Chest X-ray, AP view. Patient: 21 years old, sex F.
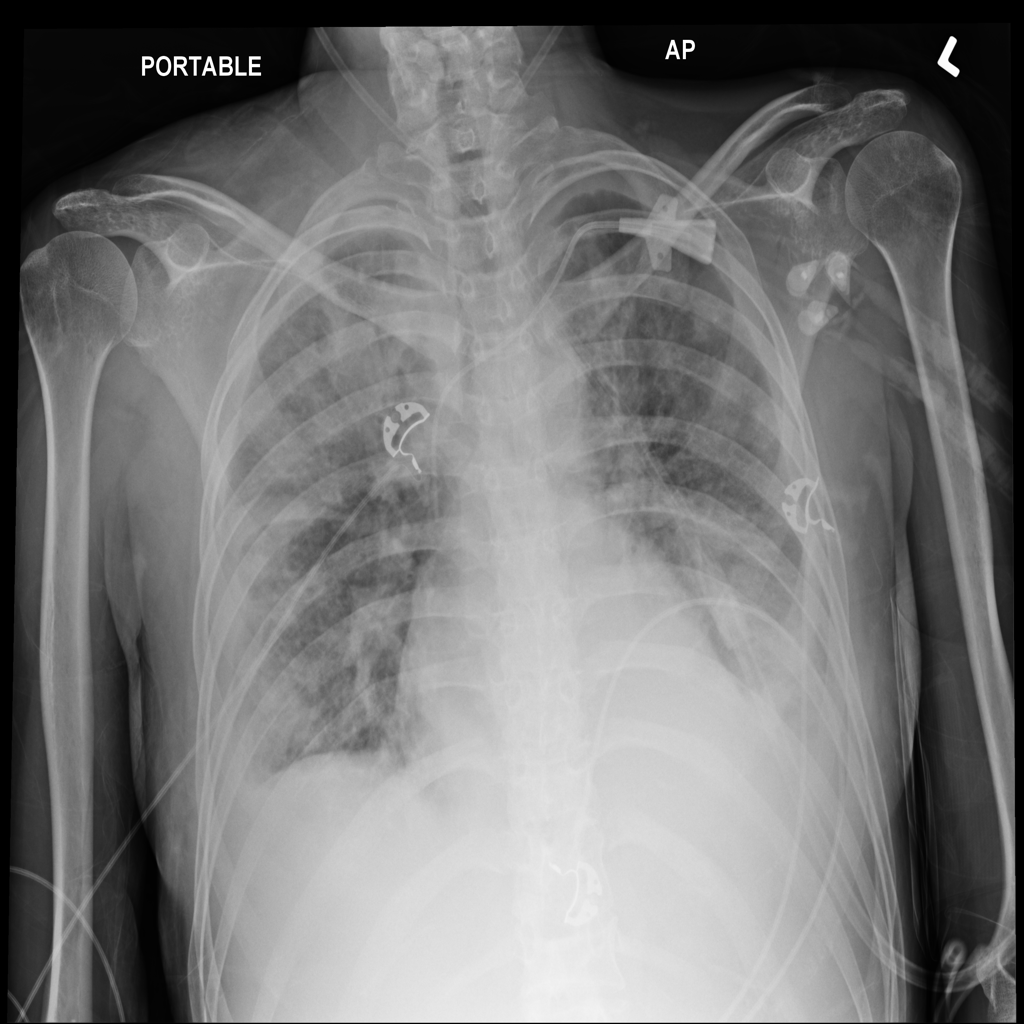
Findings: Edema, Effusion